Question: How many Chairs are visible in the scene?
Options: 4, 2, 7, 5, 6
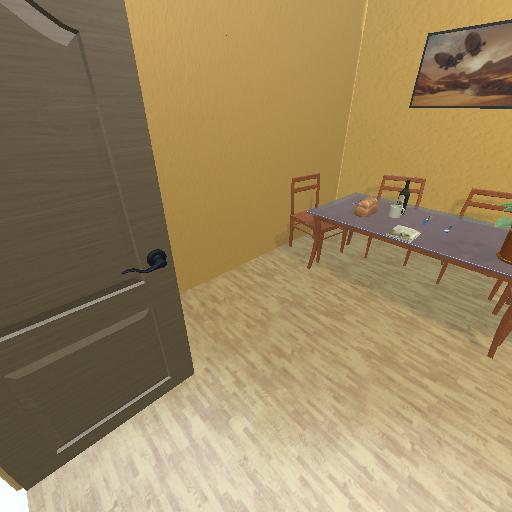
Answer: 4